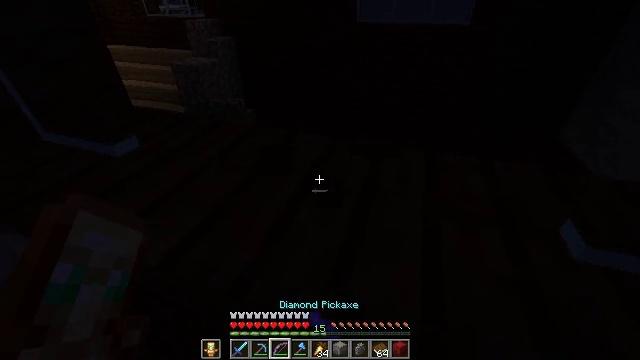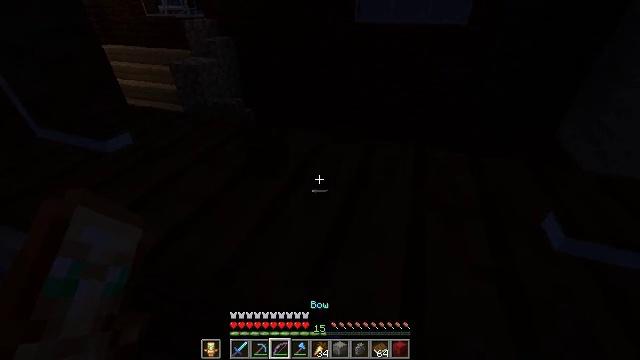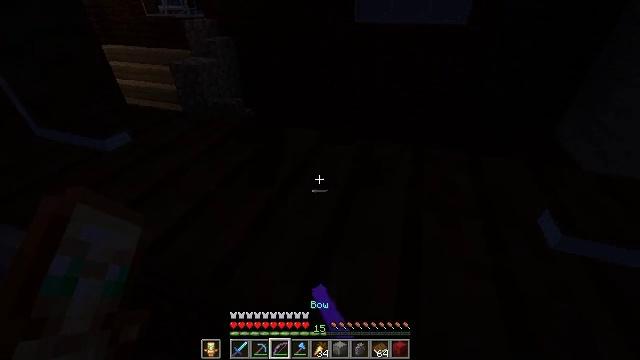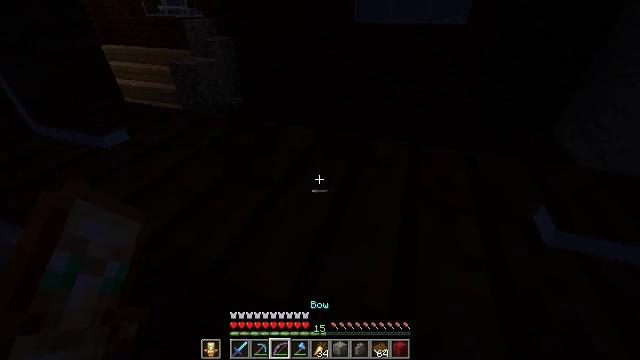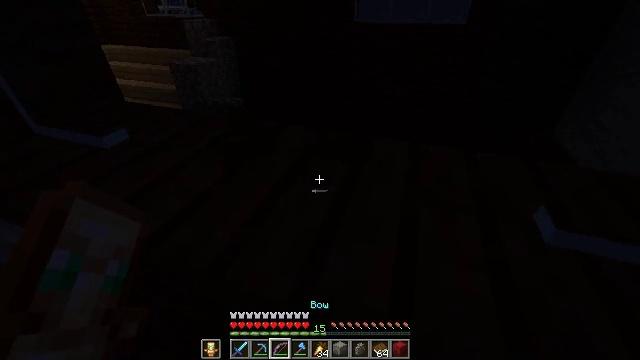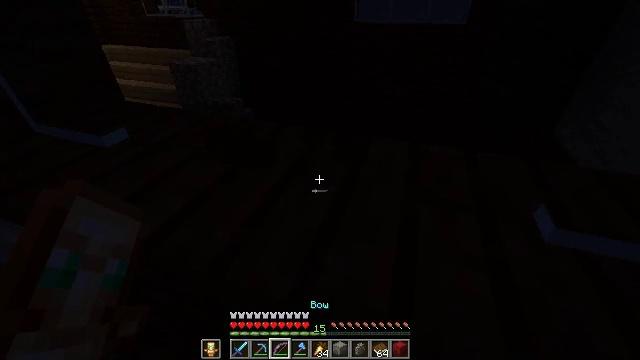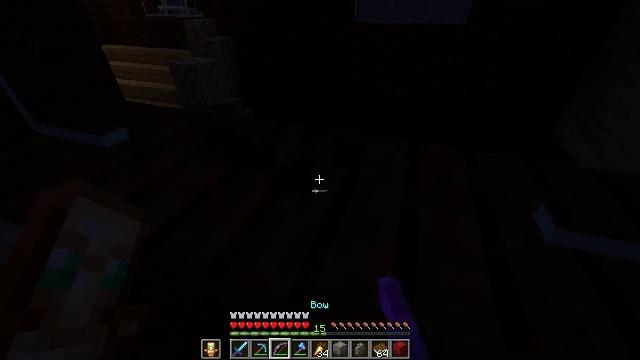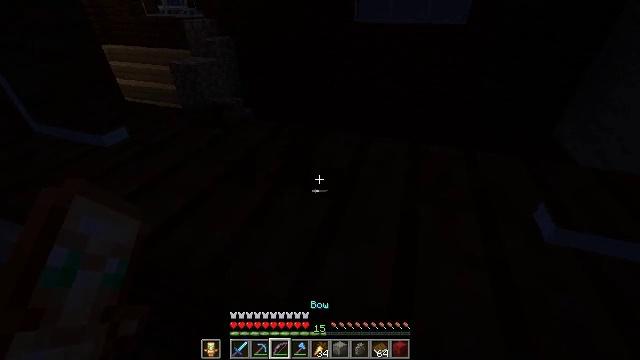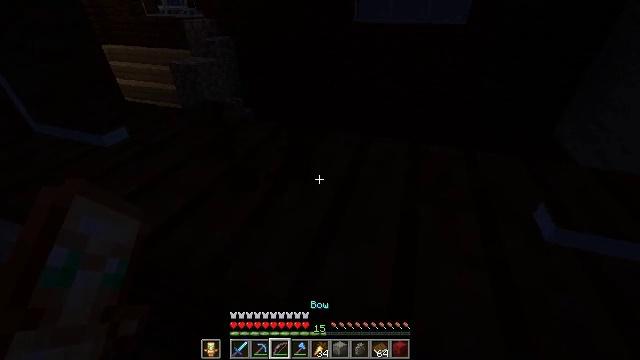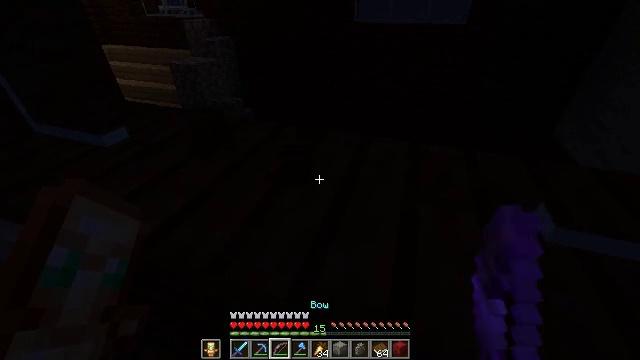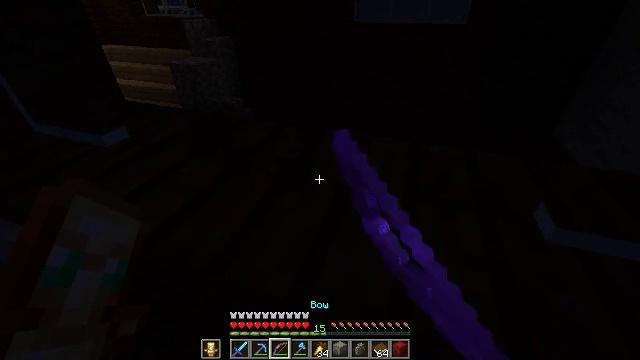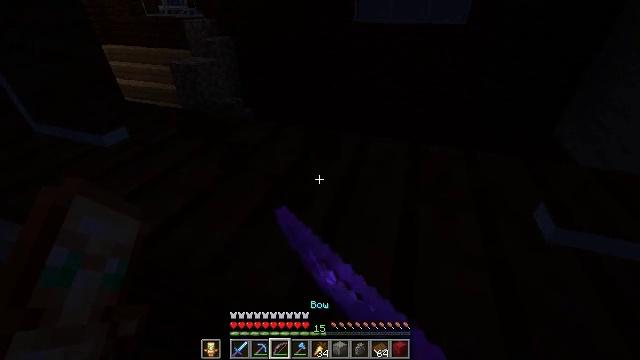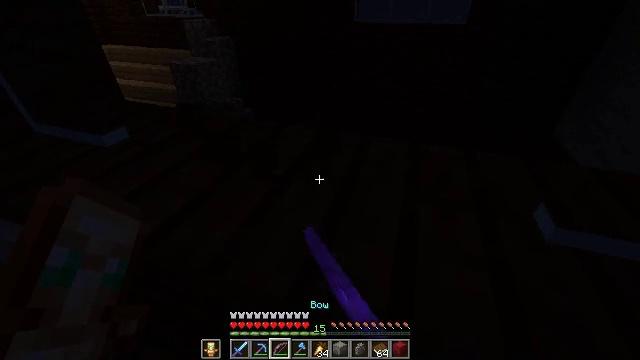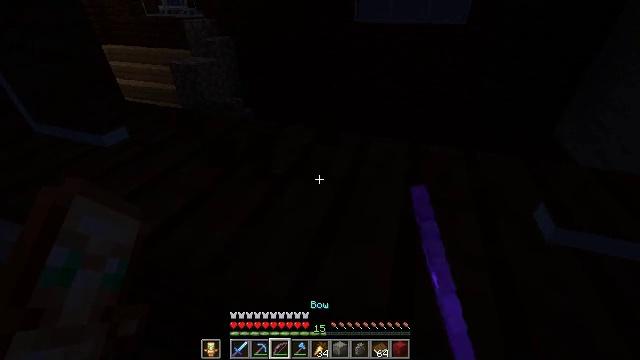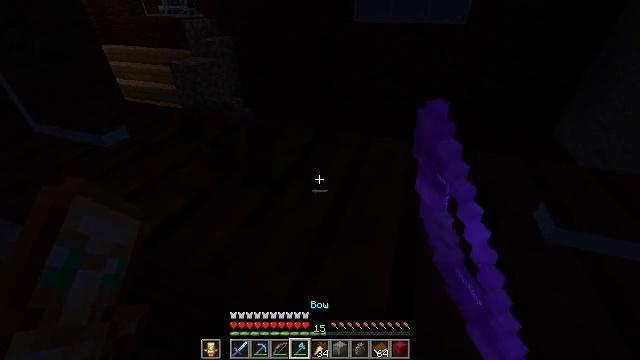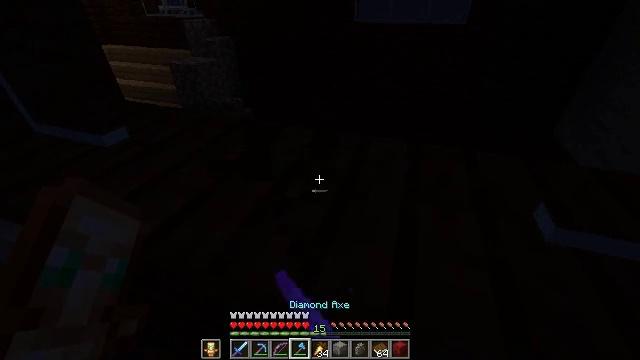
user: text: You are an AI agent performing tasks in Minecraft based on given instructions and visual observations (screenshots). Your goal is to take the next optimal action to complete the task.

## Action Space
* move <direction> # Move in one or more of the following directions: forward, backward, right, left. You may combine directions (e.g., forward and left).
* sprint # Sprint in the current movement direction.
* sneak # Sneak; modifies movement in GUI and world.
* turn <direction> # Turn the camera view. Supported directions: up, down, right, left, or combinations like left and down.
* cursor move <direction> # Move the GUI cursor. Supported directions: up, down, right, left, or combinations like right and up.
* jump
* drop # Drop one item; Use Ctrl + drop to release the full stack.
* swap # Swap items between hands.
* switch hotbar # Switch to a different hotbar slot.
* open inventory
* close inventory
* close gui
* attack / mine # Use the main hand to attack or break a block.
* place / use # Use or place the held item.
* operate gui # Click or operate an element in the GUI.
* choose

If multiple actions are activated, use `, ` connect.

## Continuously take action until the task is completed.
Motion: motion action
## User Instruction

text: Break the existing dark oak planks.
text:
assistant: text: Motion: attack / mine, switch to hotbar 3
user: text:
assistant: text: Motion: attack / mine, switch to hotbar 3
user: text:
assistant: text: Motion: attack / mine
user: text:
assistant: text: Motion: attack / mine
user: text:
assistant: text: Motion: attack / mine
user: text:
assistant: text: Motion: attack / mine
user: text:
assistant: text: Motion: attack / mine
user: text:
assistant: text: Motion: attack / mine
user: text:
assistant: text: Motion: attack / mine
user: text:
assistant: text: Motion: attack / mine
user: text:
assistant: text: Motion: attack / mine
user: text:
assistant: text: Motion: attack / mine
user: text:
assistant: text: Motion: attack / mine
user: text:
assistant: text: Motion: attack / mine, switch to hotbar 4
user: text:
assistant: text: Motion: attack / mine, switch to hotbar 4
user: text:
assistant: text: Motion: attack / mine, switch to hotbar 4
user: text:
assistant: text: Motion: attack / mine
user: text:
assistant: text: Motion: attack / mine
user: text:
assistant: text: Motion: attack / mine
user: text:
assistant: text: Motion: move forward, attack / mine
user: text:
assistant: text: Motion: attack / mine